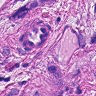
Metastatic tissue present: yes